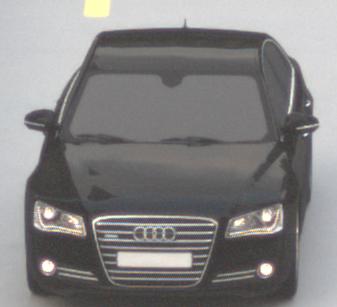
Make: Audi
Model: A8 D4
Model produced from: 2009
Model produced until: 2017
Doors: 4
Color: black
Road condition: dry road
Daytime: morning or afternoon
Contrast: low contrast